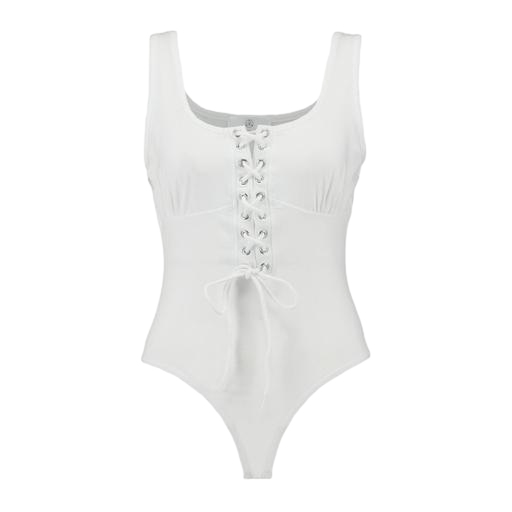
top lace-up front white, white tie-front tank, white lace-up ribbed tank top, white background